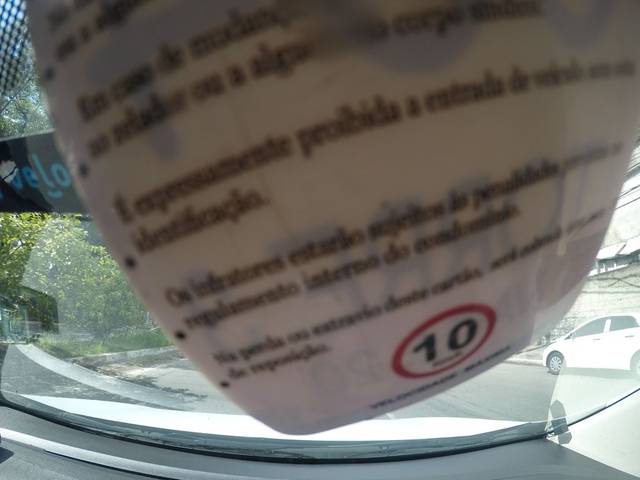
Region: Brazil
Coordinates: -23.53, -46.599